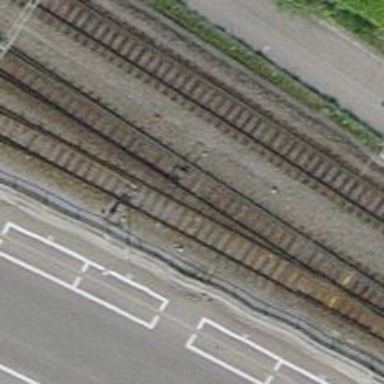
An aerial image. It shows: Railway switch.